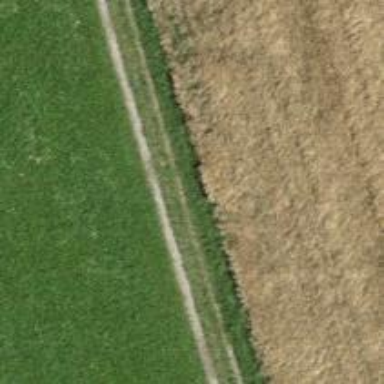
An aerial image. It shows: Grass track with grade5 track type.